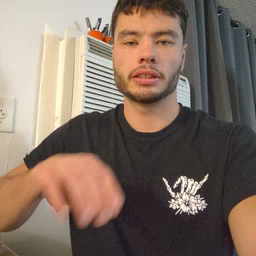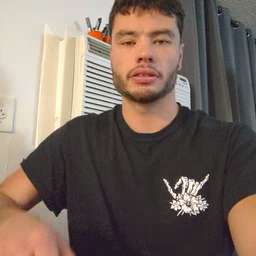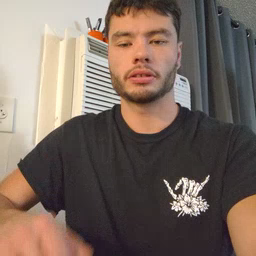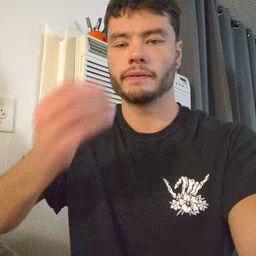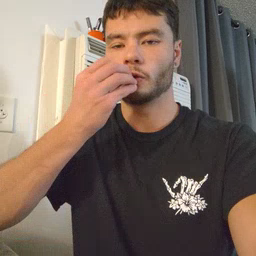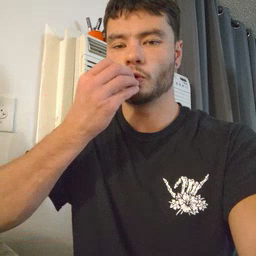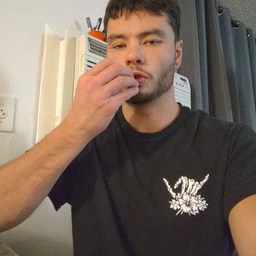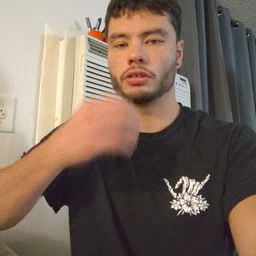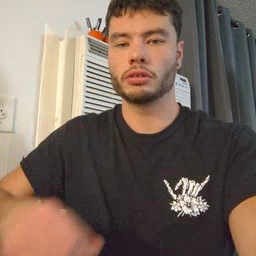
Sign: food